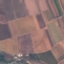
Label: PermanentCrop